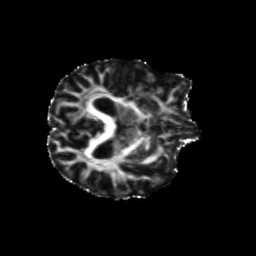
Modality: FA
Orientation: axial
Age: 63
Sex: female
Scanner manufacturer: siemens
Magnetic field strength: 3 T
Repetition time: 5.25 s
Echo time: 0.08 s